This time-frequency spectrogram was computed from a rotor test-rig vibration snapshot; brighter regions carry more energy. What is the most likely rotor condition (normal, misalignment, unbalance, looseness)?
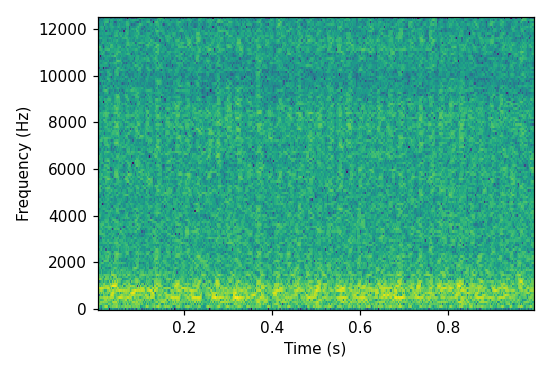
Answer: unbalance